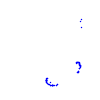
Particle: proton